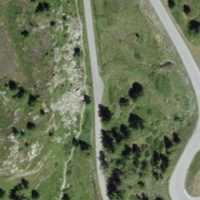
EUNIS habitat code: 31
Species observed at this site:
Echium vulgare
Fringilla coelebs